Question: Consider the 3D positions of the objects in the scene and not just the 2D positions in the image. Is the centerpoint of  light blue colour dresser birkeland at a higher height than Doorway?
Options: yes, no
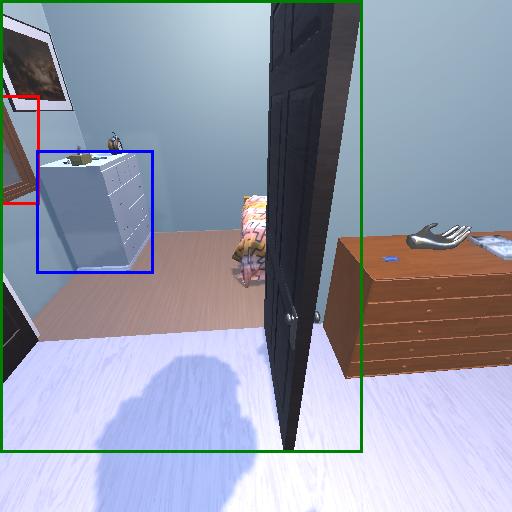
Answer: yes